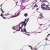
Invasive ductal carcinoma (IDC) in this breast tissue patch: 0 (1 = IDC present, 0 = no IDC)